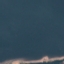
Label: SeaLake